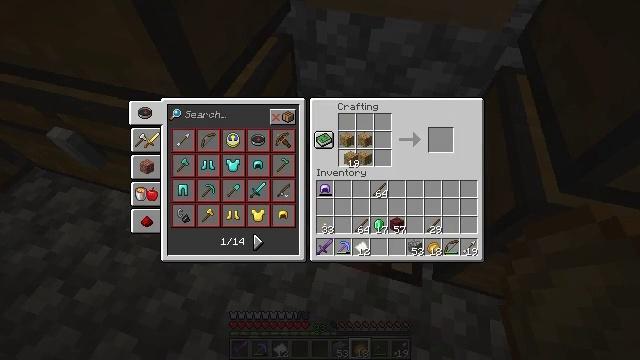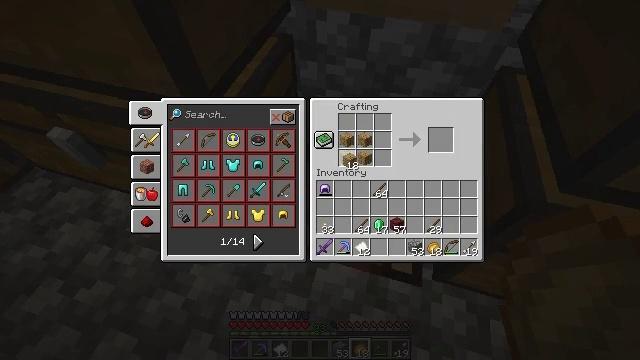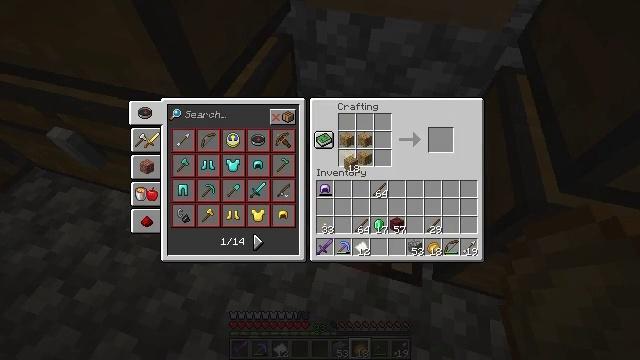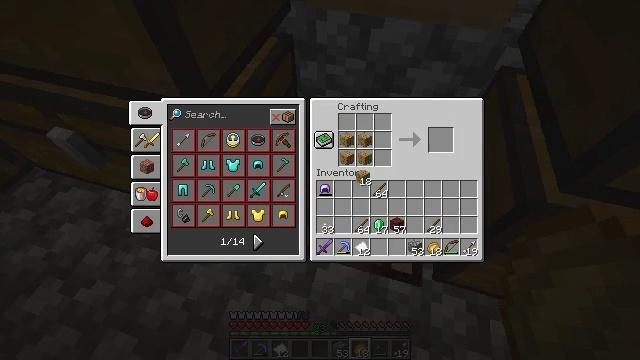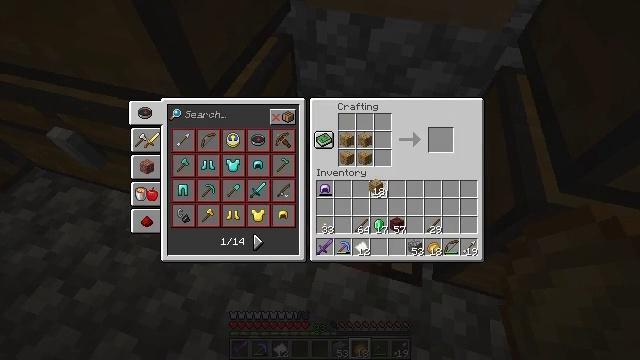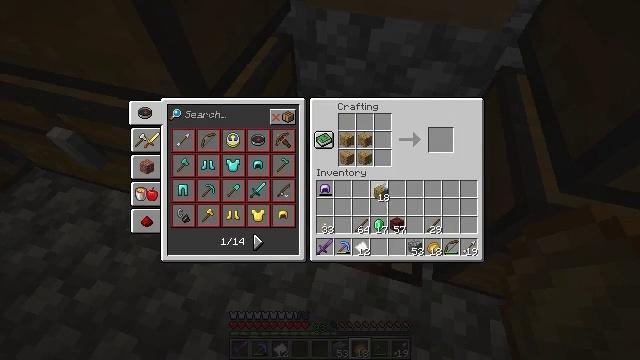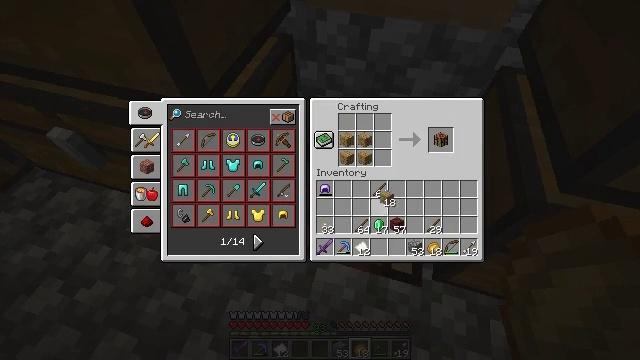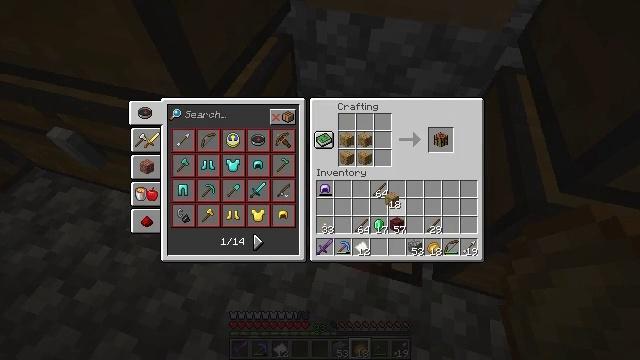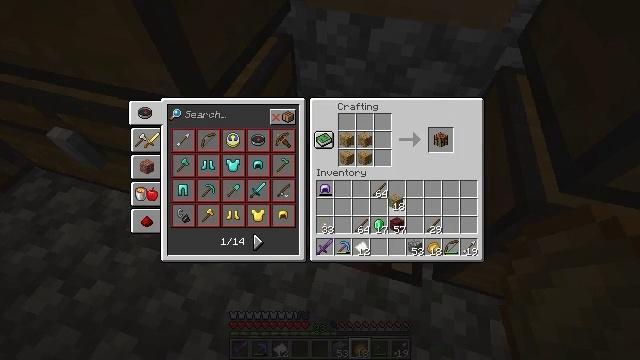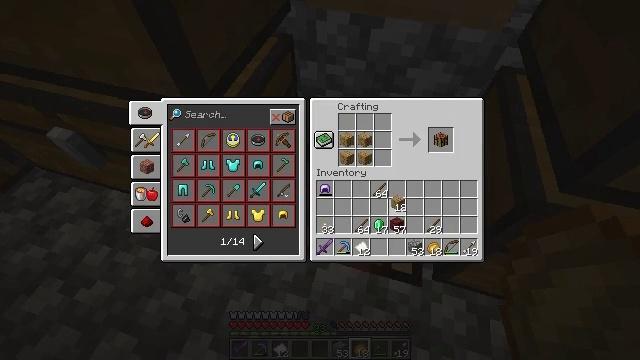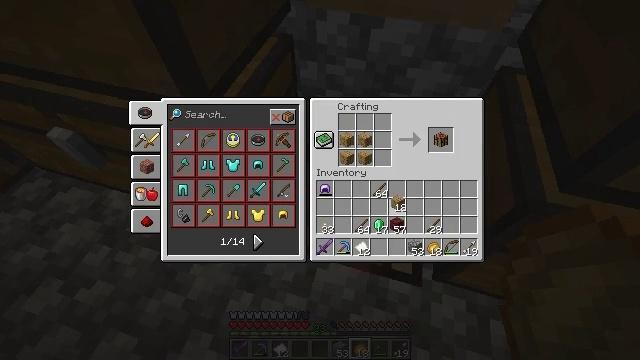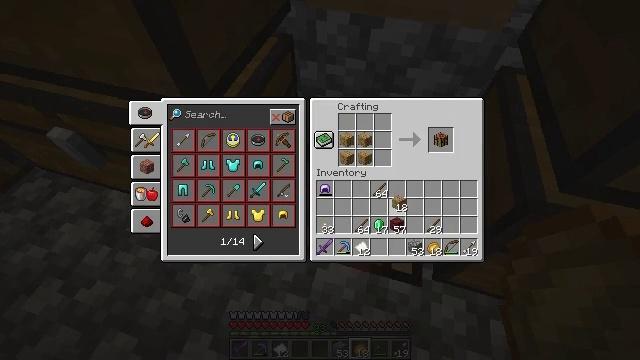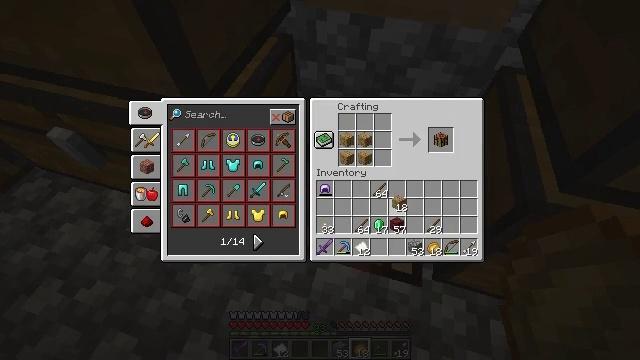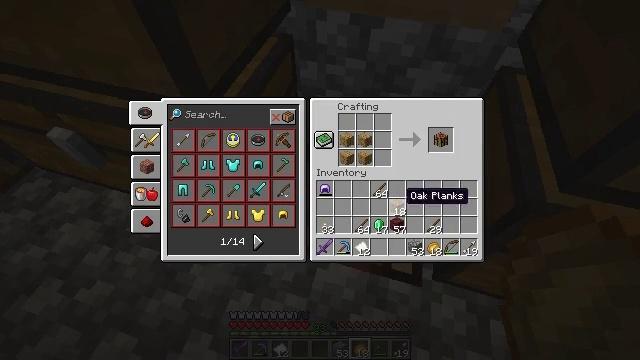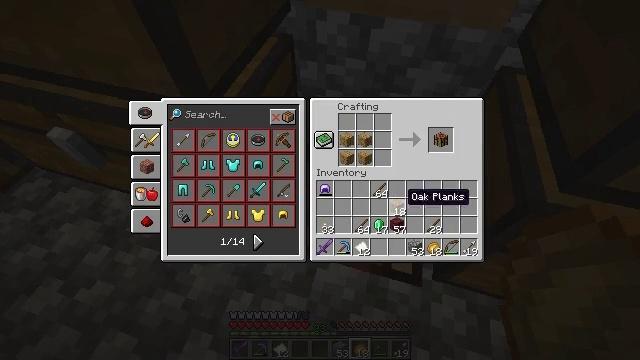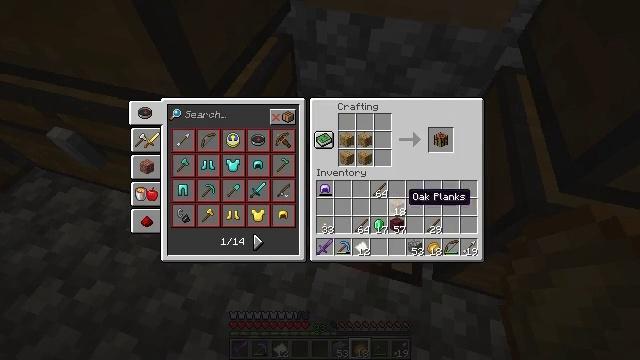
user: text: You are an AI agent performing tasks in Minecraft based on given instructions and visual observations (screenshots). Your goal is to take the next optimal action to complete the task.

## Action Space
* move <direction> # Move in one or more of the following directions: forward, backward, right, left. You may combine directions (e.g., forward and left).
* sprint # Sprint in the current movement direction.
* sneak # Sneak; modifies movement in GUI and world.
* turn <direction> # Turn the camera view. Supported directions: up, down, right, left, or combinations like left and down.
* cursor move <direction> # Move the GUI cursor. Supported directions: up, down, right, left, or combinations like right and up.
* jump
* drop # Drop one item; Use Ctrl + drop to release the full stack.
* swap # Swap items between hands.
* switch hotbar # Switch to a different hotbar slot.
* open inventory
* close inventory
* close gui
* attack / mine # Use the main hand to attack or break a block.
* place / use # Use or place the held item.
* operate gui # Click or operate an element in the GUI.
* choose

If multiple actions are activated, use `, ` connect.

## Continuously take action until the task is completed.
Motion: motion action
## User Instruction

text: Prepare the materials and craft a fletching table.
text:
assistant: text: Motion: no_op
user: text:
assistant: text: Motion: no_op
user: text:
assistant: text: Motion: cursor move right and down
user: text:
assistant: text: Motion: cursor move right and down
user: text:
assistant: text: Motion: no_op
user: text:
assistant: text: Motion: no_op
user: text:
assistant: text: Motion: no_op
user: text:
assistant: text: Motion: no_op
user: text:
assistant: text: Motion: no_op
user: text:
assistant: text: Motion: no_op
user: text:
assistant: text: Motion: operate gui
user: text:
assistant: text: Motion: operate gui
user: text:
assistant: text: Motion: no_op
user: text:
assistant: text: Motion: no_op
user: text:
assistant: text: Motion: no_op
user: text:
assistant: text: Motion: no_op
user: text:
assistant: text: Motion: cursor move down
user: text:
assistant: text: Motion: cursor move down
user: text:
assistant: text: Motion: cursor move down
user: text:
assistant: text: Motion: no_op
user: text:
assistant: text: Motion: no_op
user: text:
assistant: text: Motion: operate gui
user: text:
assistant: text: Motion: operate gui
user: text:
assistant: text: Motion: no_op
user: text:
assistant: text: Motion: cursor move left and up
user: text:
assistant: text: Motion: cursor move left and up
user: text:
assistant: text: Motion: cursor move up
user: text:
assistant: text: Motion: cursor move left and up
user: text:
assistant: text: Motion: cursor move left and up
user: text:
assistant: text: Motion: no_op